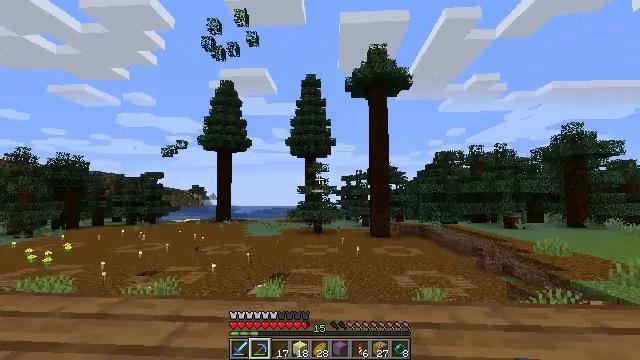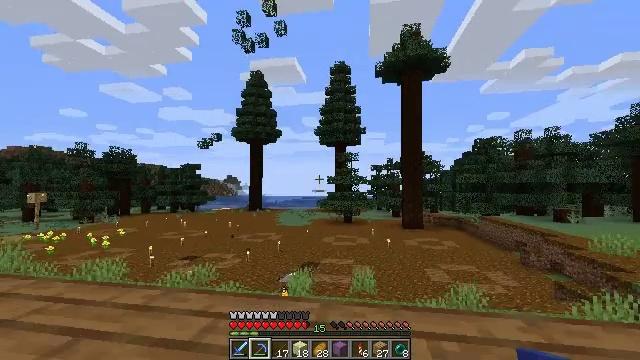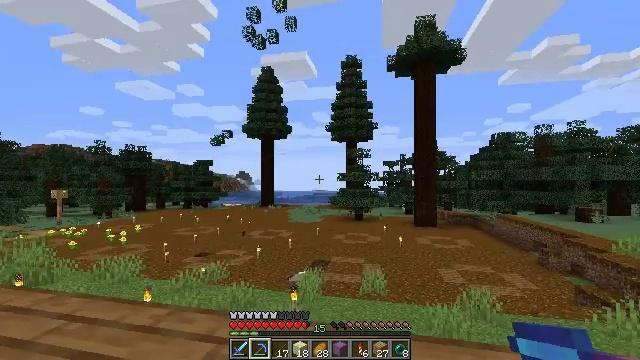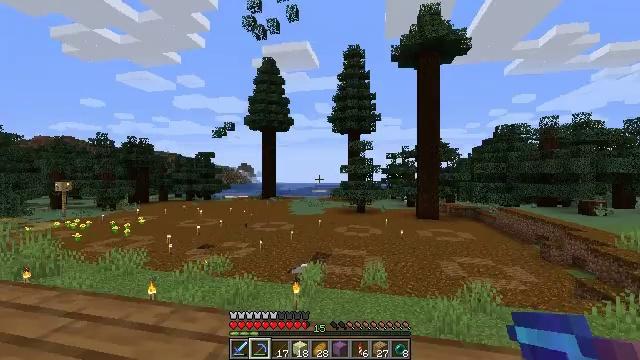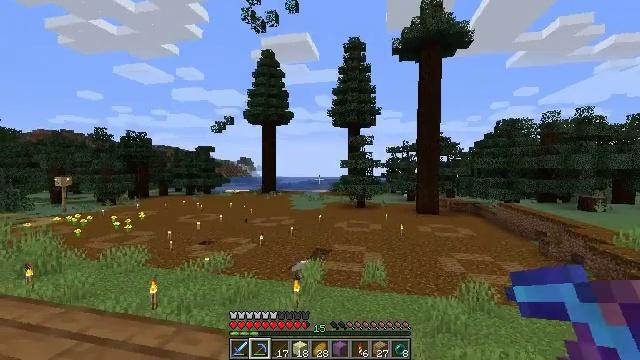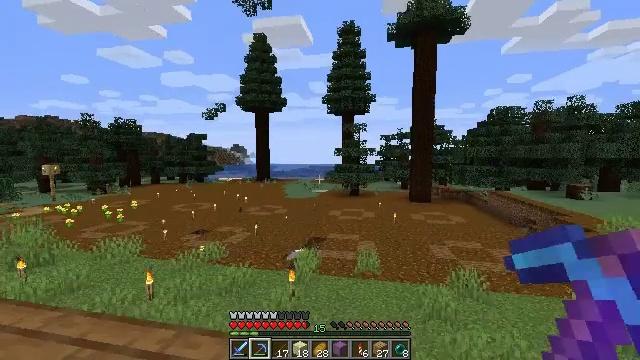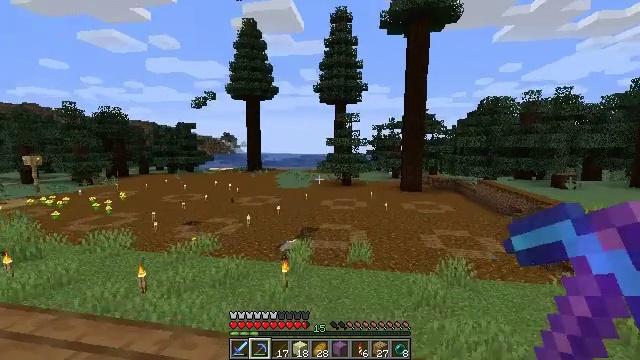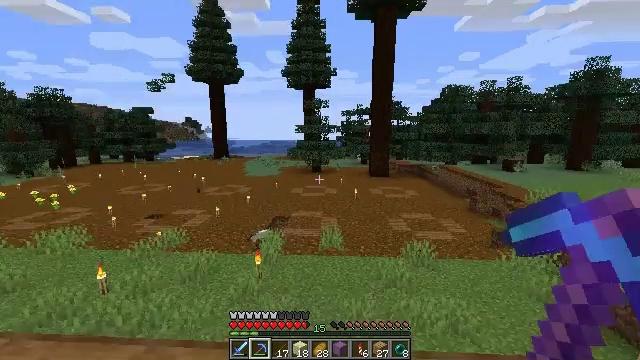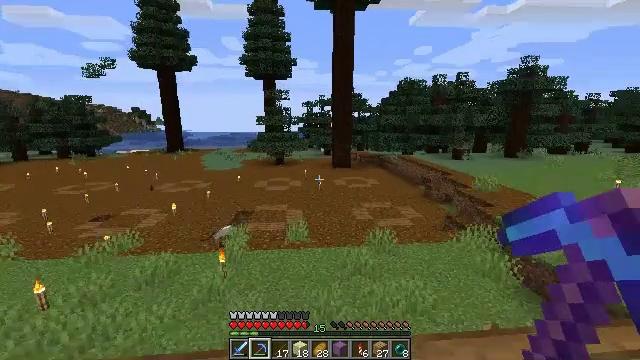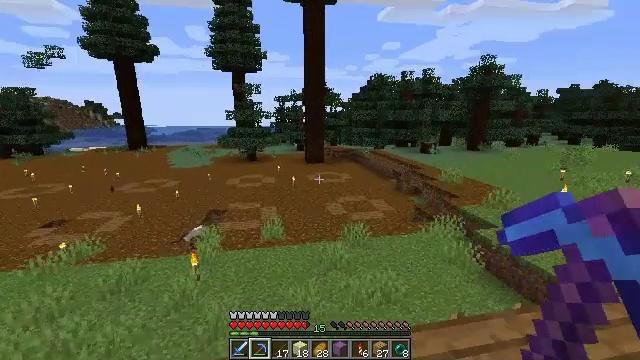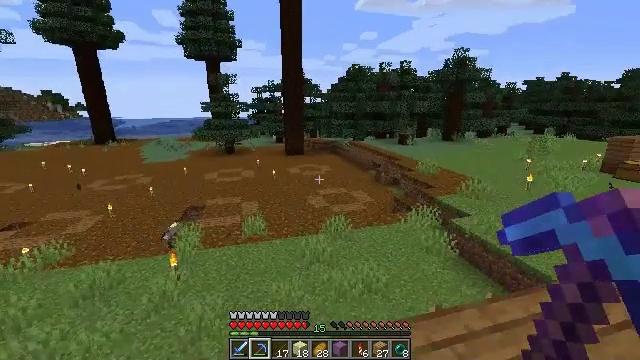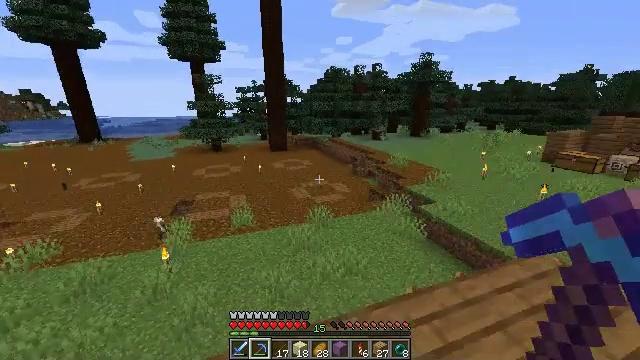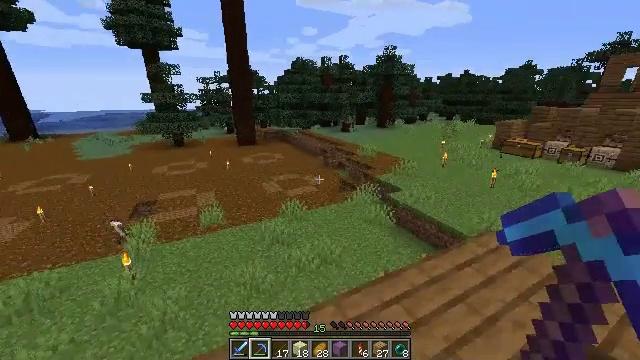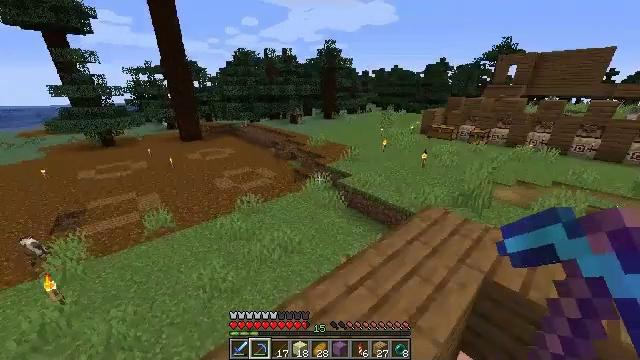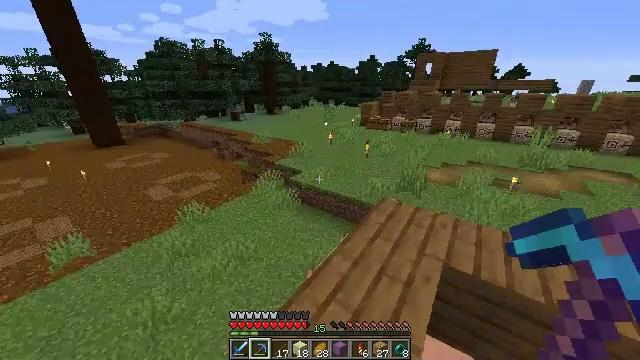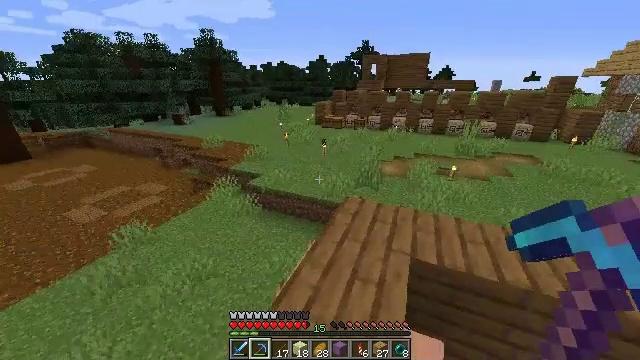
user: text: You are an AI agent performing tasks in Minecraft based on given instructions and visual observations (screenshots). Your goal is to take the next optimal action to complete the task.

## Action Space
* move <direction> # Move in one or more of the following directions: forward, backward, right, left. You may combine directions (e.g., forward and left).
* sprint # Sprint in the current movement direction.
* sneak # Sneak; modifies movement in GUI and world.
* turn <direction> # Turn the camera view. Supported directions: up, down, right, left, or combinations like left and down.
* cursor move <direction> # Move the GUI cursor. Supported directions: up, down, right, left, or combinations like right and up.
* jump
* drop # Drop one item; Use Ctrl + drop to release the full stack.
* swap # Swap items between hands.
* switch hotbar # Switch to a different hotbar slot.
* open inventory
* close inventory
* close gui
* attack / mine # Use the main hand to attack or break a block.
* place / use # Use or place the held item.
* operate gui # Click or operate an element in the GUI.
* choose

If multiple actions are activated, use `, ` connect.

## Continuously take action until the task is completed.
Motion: motion action
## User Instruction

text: Destroy the spruce leaves to get sticks and saplings.
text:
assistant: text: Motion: move forward and move left, sprint, turn left and down, jump
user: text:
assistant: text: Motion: move forward and move left, sprint, turn left and down
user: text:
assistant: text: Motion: move forward and move left, sprint, turn down
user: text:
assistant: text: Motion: move forward and move left, sprint, turn down
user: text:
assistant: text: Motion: move forward and move left, sprint, turn right and down
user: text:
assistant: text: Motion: move forward, sprint, turn right and down
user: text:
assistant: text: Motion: move forward, sprint, turn right and down
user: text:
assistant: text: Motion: move forward, sprint, turn right and down
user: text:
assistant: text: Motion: move forward, sprint, turn right and down
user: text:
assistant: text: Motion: move forward, sprint, turn right and down
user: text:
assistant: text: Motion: move forward, sprint, turn right and down
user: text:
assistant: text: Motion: move forward, sprint, turn right and down
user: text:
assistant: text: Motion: move forward, sprint, turn right and down
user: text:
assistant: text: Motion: move forward, sprint, turn right and down
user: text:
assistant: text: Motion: move forward, turn right
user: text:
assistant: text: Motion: move forward, turn right
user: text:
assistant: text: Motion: no_op
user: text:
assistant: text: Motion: no_op
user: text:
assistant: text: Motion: no_op
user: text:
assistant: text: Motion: no_op
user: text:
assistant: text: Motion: no_op
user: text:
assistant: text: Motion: no_op
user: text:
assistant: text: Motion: move forward, turn right and down
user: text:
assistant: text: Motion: move forward, turn right
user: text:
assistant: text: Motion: move forward, sprint
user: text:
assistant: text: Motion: move forward, sprint
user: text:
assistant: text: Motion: move forward, sprint, turn right and down
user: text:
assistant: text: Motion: move forward, sprint, turn right
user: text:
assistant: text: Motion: move forward, sprint
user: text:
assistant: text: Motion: move forward, sprint